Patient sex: M
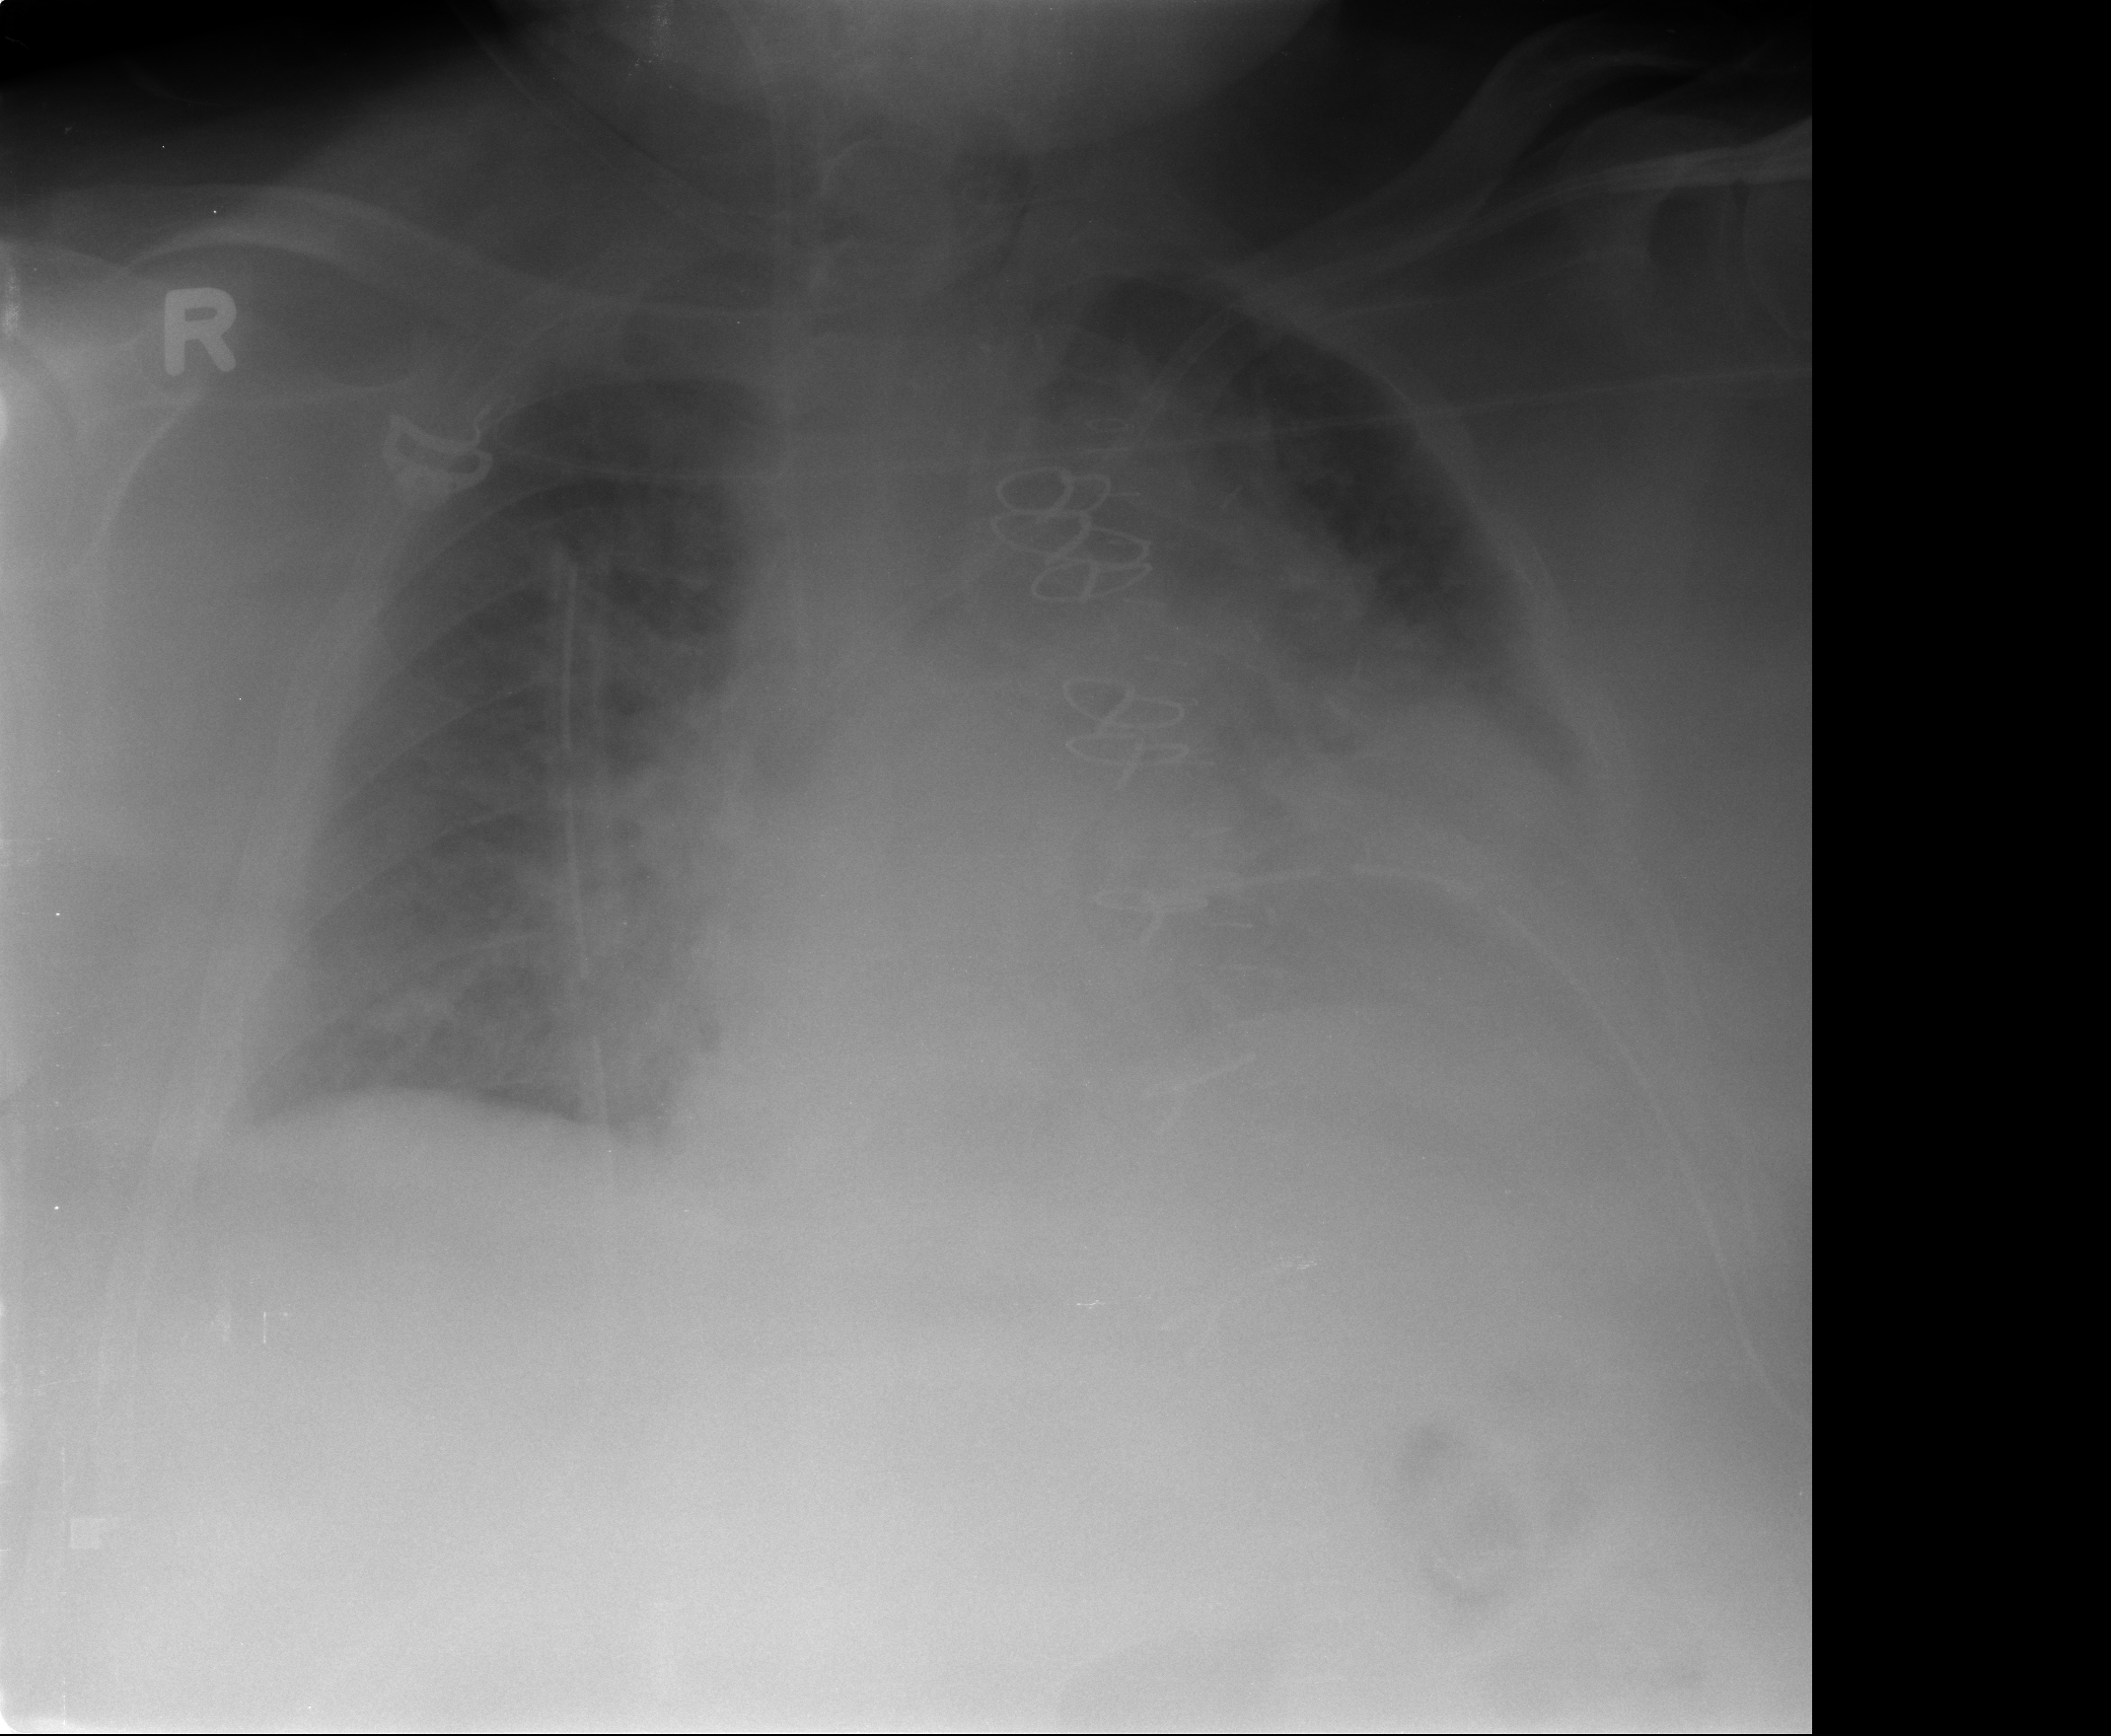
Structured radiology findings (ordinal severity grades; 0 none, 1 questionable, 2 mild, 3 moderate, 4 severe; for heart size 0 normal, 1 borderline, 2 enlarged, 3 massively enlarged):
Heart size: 2
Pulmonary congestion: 3
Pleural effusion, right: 1
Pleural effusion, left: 3
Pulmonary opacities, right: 0
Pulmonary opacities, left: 3
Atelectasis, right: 2
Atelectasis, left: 3